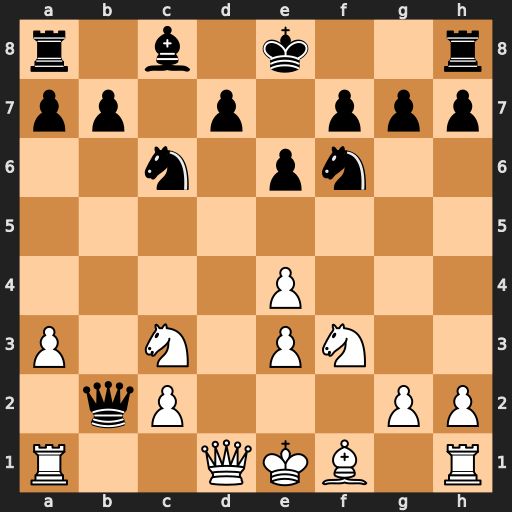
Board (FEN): r1b1k2r/pp1p1ppp/2n1pn2/8/4P3/P1N1PN2/1qP3PP/R2QKB1R
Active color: w
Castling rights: KQkq
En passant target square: -
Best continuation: Na4 Qxa1 Qxa1